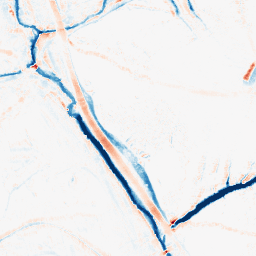
Category: morphological
Decomposition family: morphological_ellipse
Decomposition parameters: operation: average
width: 10
height: 10
Upsampling method: bspline
Upsampling parameters: scale: 4
Upsampling scale: 4